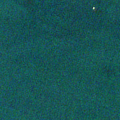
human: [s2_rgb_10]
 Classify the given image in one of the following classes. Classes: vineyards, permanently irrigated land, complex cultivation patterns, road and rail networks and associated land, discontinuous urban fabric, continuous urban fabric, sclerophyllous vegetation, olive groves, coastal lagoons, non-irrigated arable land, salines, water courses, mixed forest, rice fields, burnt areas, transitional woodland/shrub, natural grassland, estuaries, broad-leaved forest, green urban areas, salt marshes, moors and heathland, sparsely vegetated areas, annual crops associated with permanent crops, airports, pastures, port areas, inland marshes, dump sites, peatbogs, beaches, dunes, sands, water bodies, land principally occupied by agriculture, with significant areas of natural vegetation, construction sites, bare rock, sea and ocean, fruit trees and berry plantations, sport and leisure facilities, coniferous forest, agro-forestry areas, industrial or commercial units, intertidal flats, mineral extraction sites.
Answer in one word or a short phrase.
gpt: sea and ocean